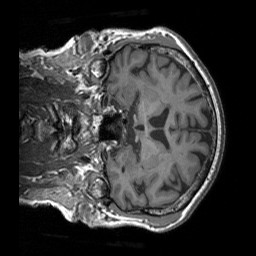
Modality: T1w
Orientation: coronal
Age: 79
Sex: female
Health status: healthy
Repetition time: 1.9 s
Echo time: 0.00252 s